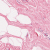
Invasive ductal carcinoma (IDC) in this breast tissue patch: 0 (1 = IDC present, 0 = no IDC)